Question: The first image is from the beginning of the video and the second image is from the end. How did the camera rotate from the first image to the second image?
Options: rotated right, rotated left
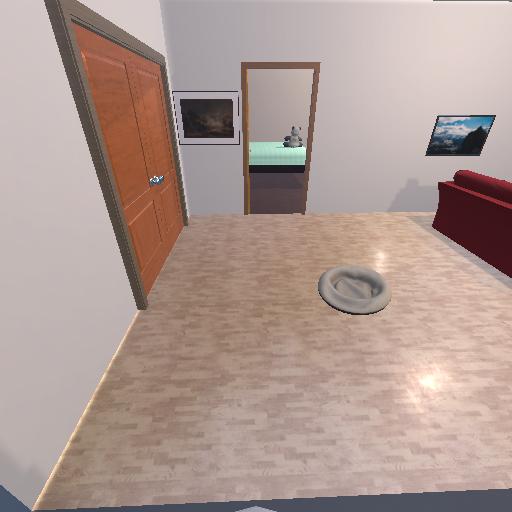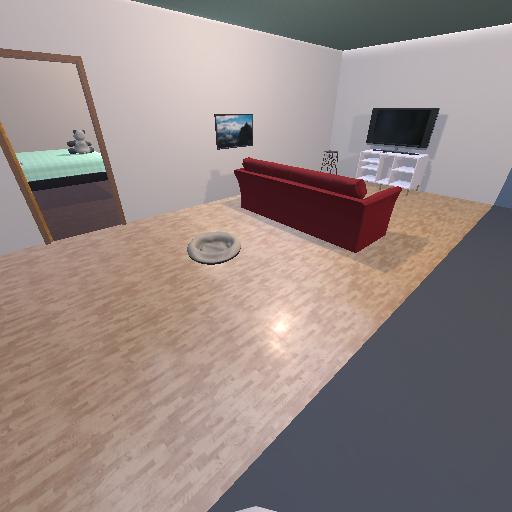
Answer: rotated right